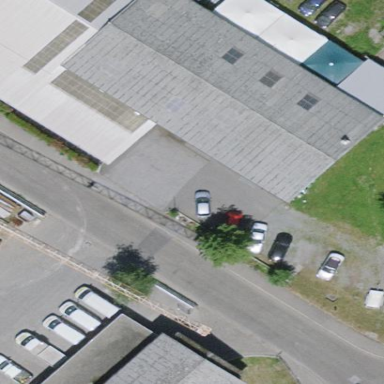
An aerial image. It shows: Commercial building.